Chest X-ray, PA view. Patient: 10 years old, sex F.
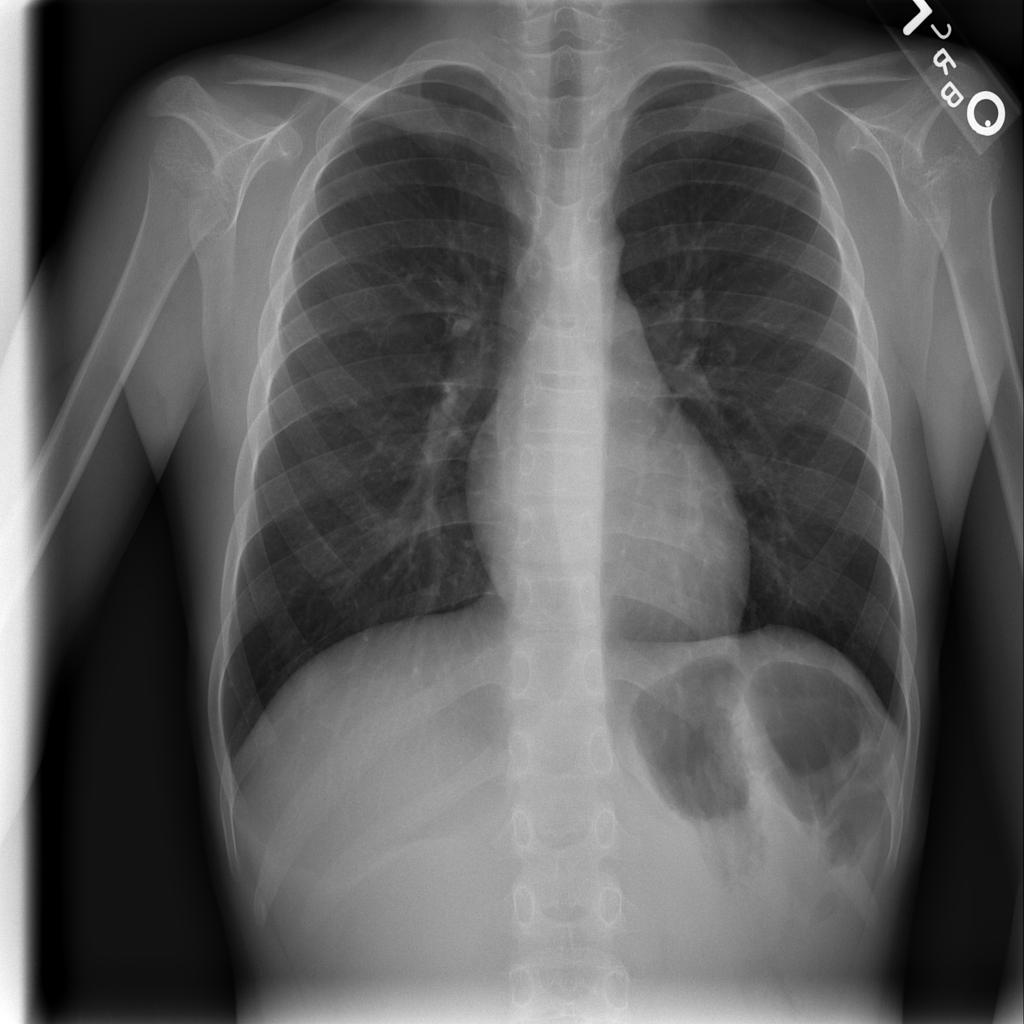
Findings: No Finding